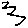
Label: zigzag